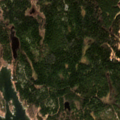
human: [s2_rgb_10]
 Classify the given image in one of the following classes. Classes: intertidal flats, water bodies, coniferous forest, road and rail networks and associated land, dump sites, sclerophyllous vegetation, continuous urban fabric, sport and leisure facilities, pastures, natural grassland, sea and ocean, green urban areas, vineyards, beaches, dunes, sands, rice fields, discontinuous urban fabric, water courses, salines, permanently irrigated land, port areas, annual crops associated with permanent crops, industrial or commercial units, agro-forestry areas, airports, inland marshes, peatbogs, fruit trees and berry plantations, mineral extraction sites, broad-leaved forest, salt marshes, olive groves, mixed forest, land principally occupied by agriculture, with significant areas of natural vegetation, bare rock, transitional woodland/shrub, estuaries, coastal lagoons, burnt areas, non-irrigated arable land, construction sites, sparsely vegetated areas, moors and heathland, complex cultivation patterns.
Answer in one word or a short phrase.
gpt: mixed forest, sea and ocean